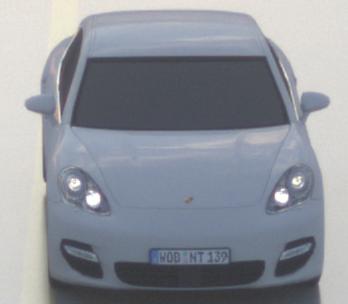
Make: Porsche
Model: Panamera
Detailed model: Panamera (970)
Model produced from: 2010/05
Model produced until: 2013/04
Doors: 5
Color: white
Road condition: wet road
Daytime: sunrise or sunset
Contrast: low contrast